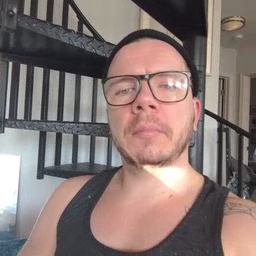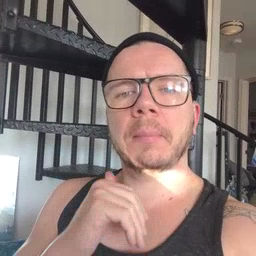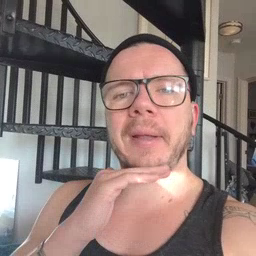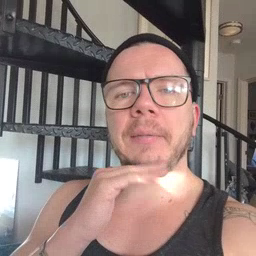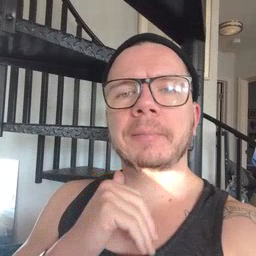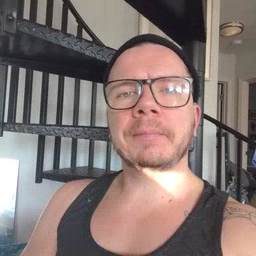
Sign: pig